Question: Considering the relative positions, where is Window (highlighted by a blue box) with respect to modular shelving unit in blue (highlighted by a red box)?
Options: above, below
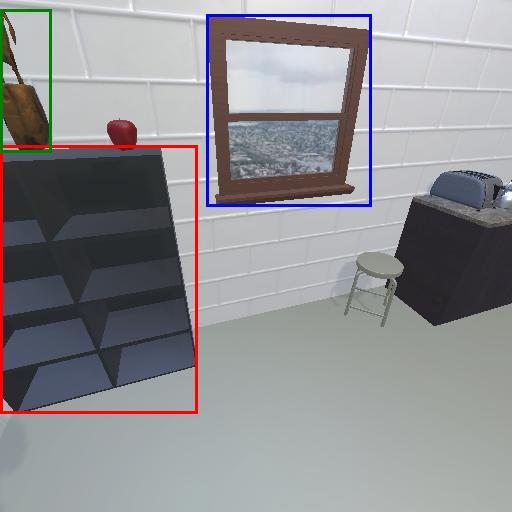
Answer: above